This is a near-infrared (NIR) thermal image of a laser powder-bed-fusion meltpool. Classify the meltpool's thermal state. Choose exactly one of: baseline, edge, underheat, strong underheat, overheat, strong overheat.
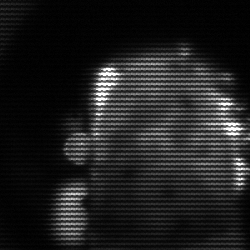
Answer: baseline